【题型】解答题　【知识点】解析几何　【难度】easy
已知 $\triangle ABC$ 的顶点 $A(2,3)$，$AC$ 边上的高 $BH$ 所在直线方程为 $x-2y-1=0$，$AB$ 边上的中线 $CM$ 所在直线方程为 $x+y-3=0$.

(1)求顶点 $C$ 的坐标；

(2)求点 $B$ 到直线 $AC$ 的距离.
【解答】

【详解】（1）由题意可知直线 $AC \perp BH$，即 $k_{AC} \cdot k_{BH} = -1$，

直线 $BH: x-2y-1=0$，则 $k_{BH} = \frac{1}{2}$，

$\therefore k_{AC} = -2$，则直线 $AC: y-3 = -2(x-2)$，即 $y+2x-7=0$，

联立方程组得 $\begin{cases} x+y-3=0 \\ y+2x-7=0 \end{cases}$，解得 $\begin{cases} x=4 \\ y=-1 \end{cases}$，

即得 $C(4,-1)$.

（2）点 $B$ 在直线 $BH$ 上，设点 $B(2a+1, a)$，

则 $AB$ 中点 $M \left( \frac{2a+3}{2}, \frac{a+3}{2} \right)$ 在直线 $CM$ 上，

则 $\frac{2a+3}{2} + \frac{a+3}{2} - 3 = 0$，解得 $a=0$，即 $B(1,0)$，

$\therefore$ 由（1）可得点 $B$ 到直线 $AC$ 的距离 $d = \frac{|0+2-7|}{\sqrt{1^2+2^2}} = \sqrt{5}$.

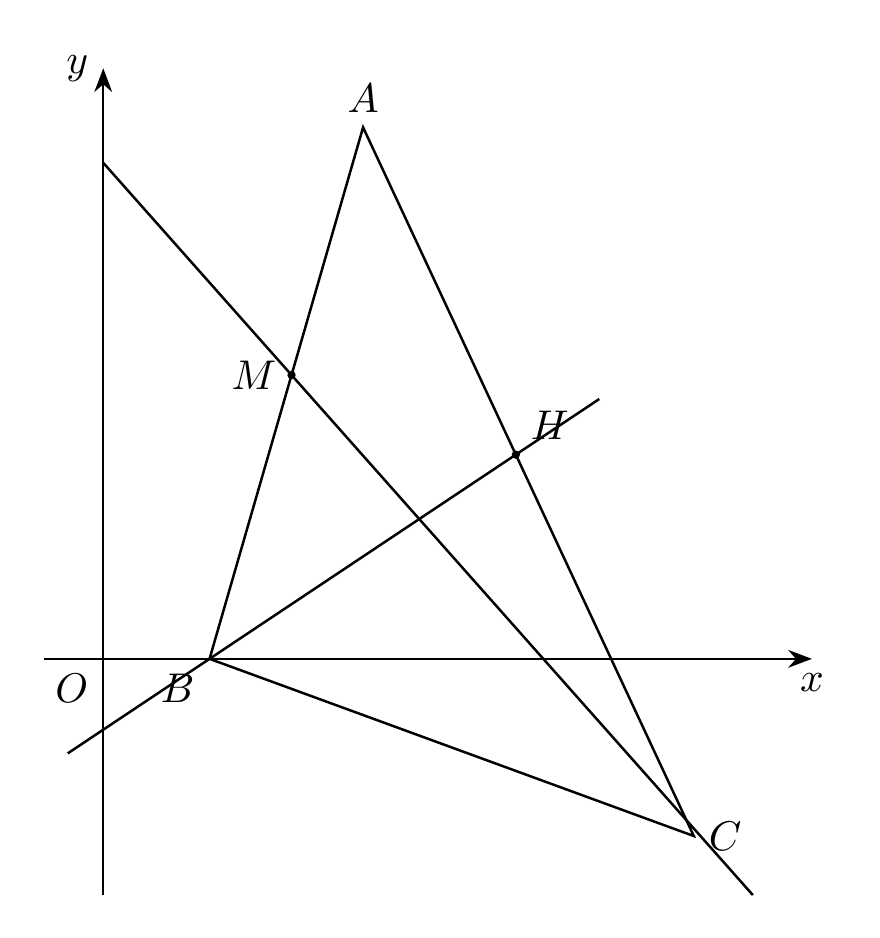